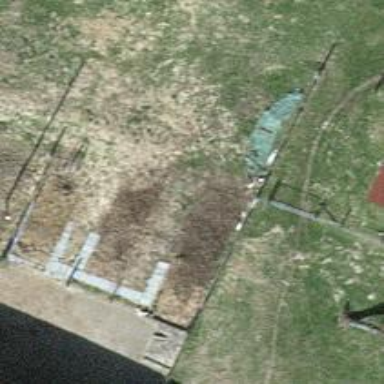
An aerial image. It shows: Fence is in the image.